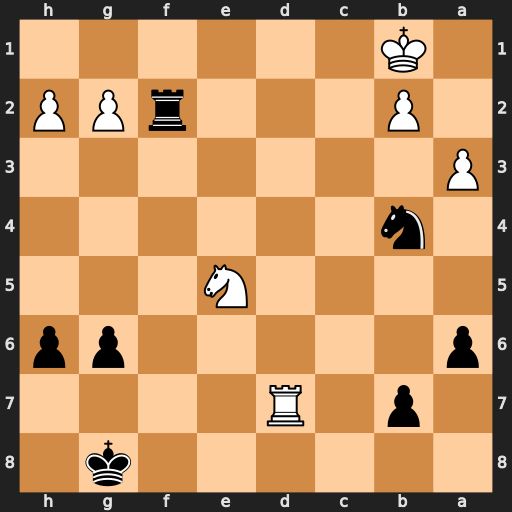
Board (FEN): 6k1/1p1R4/p5pp/4N3/1n6/P7/1P3rPP/1K6
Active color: b
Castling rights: -
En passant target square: -
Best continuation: Rf1+ Rd1 Rxd1#